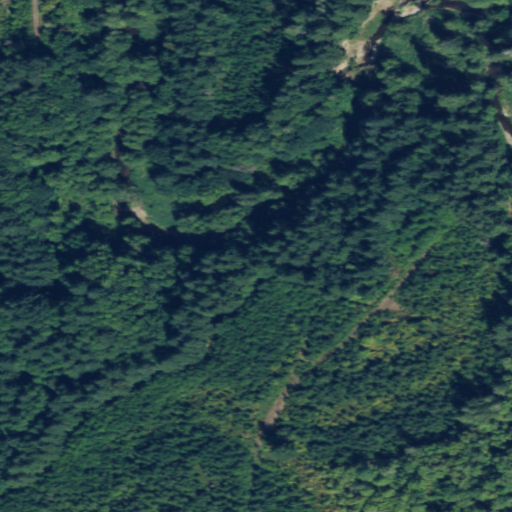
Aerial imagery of valley in Washington named Eden Valley containing evergreen forest, woody wetlands, mixed forest, deciduous forest, herbaceous wetlands, and shrub